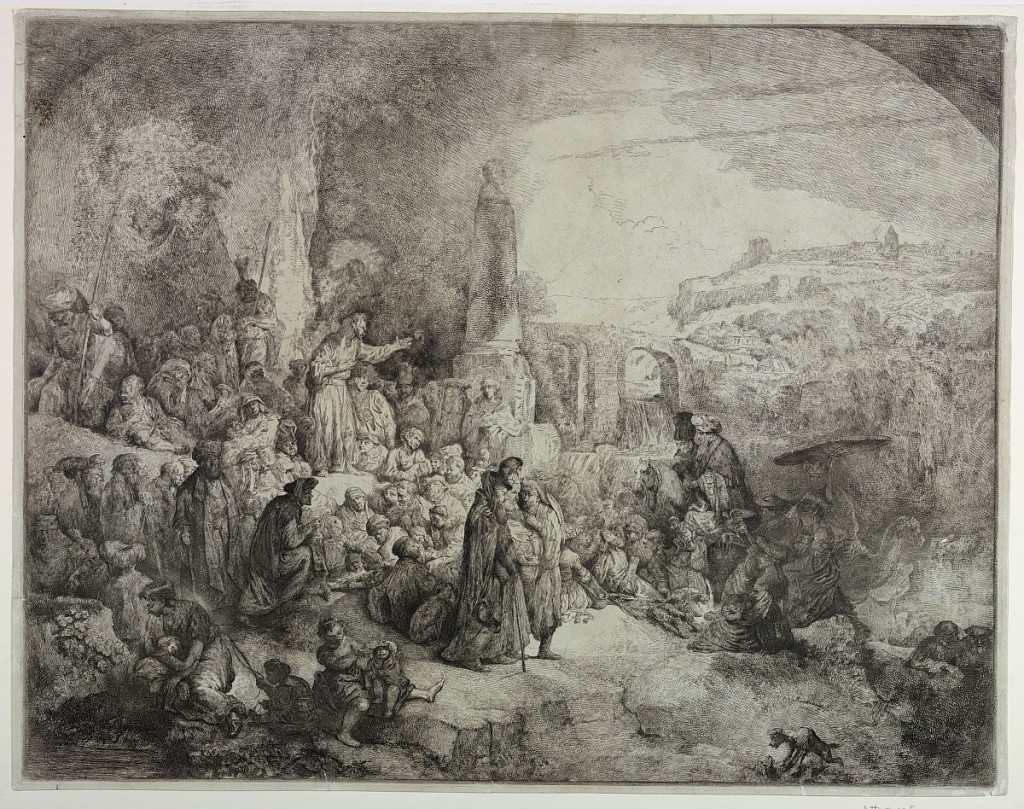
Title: The Sermon on the Mount
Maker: Christian Wilhelm Ernst Dietrich, German, 1712 - 1774
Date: ca. 1735
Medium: Etching on paper
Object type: Print
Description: Christ is seen in the left foreground with the multitude before him. In the background, a monument and a bridge spans a waterfall. Inscribed, lower right: "Rembrandt f. / 1656".